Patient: sex F, age 67
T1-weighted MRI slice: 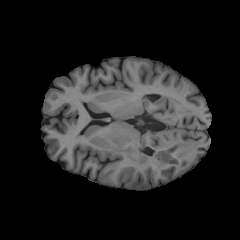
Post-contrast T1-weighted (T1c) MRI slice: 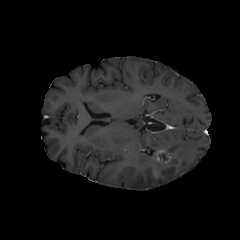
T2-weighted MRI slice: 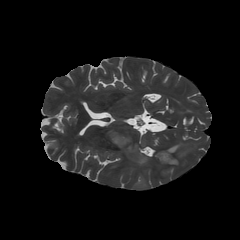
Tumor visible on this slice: yes
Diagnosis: Glioblastoma, IDH-wildtype
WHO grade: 4